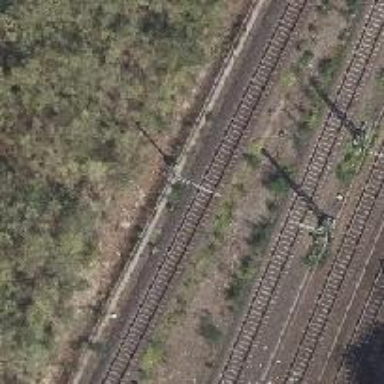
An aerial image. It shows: Railway signal.